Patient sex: F
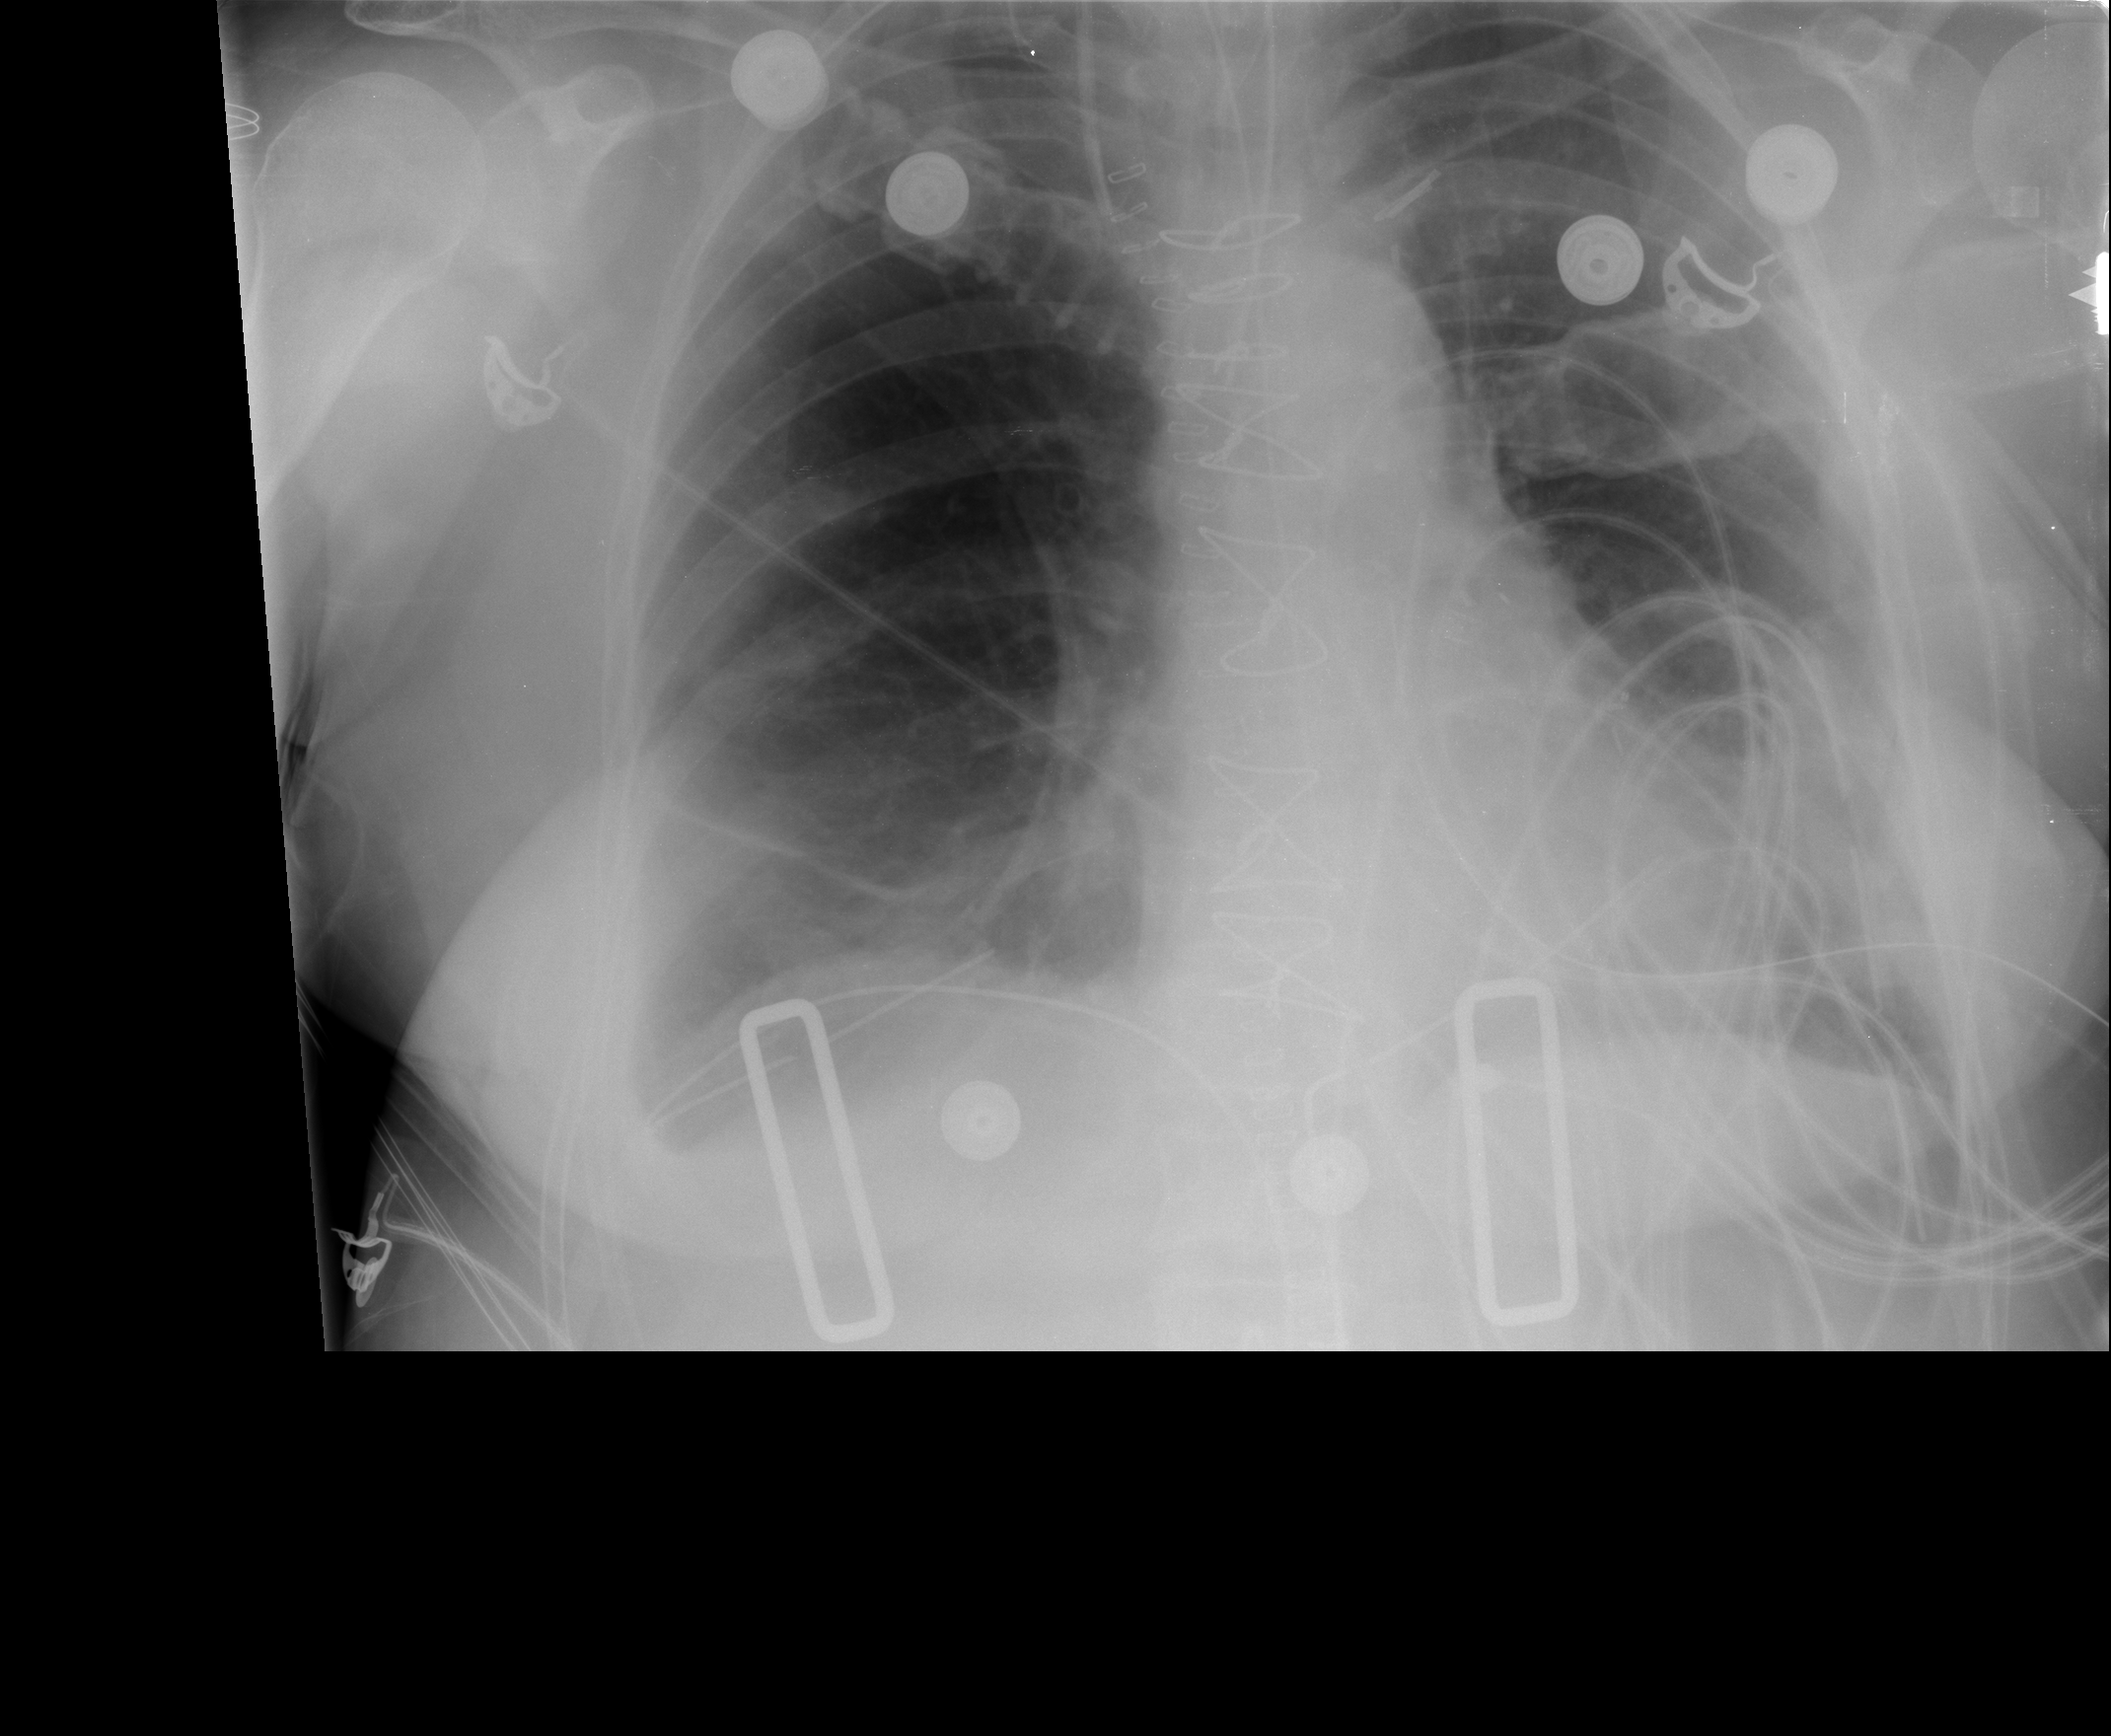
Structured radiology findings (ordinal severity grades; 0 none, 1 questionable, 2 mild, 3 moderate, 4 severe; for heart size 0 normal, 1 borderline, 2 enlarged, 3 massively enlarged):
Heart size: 1
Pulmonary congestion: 0
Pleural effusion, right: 2
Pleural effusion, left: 2
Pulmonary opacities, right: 2
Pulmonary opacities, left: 1
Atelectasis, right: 2
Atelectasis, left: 2